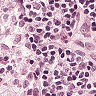
Metastatic tissue present: no